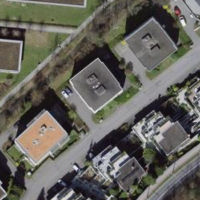
EUNIS habitat code: 55
Species observed at this site:
Fagus sylvatica
Draba aizoides